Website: crate-barrel
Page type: billing-address
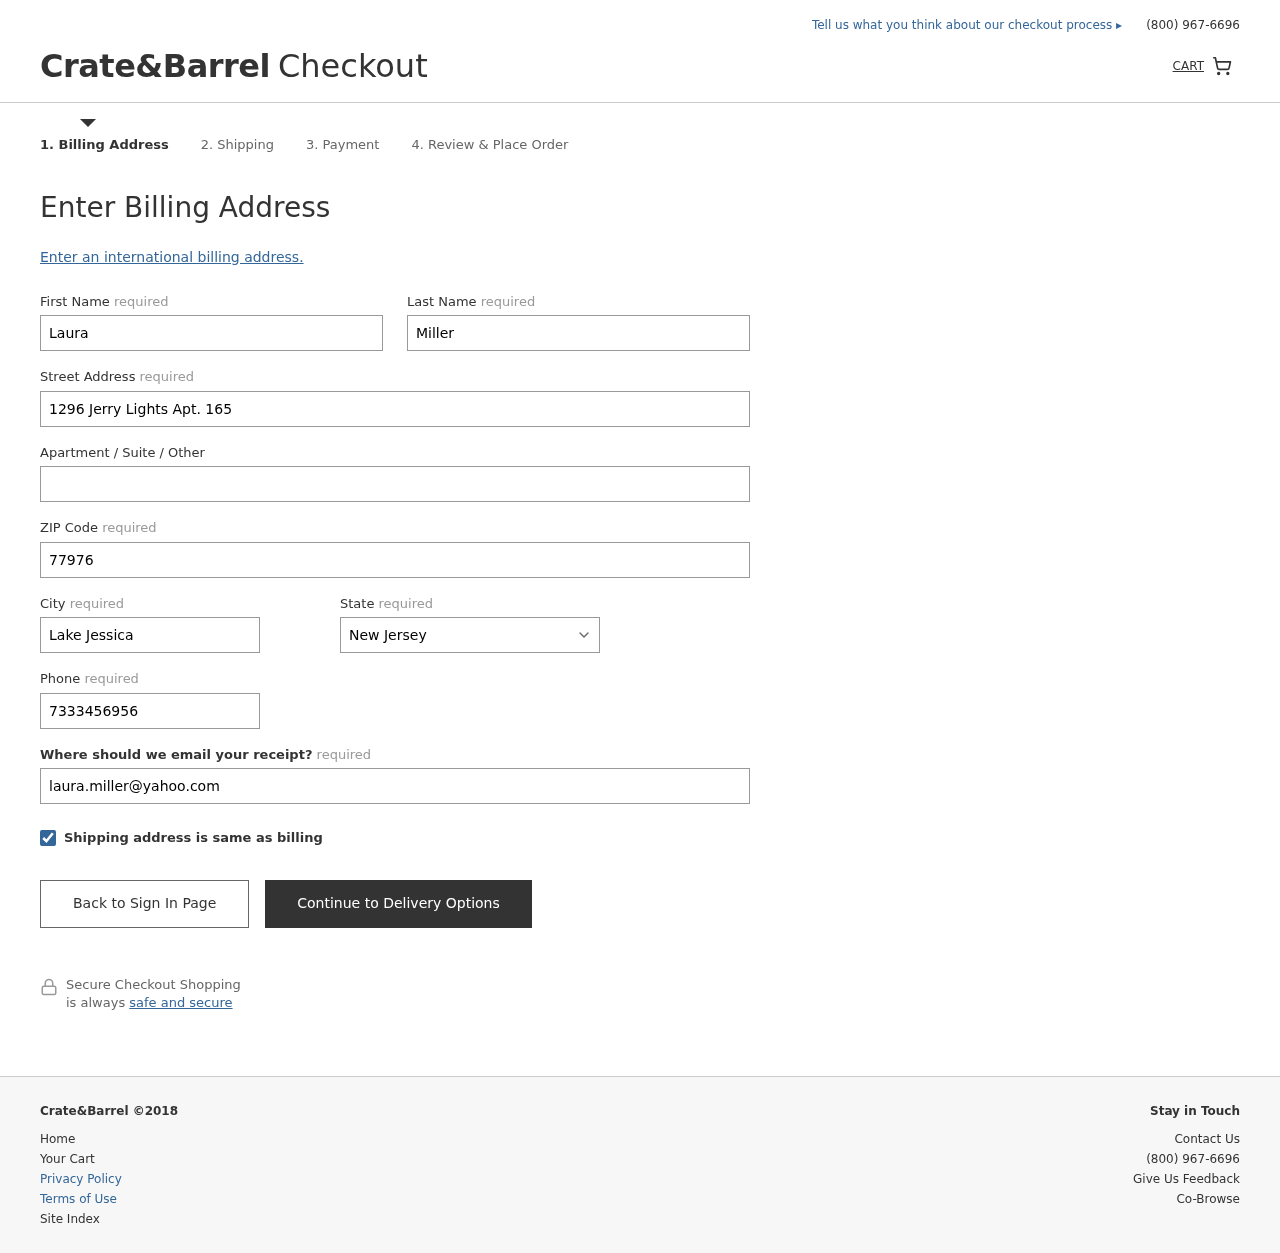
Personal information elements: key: PII_STATE
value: New Jersey
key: PII_FIRSTNAME
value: Laura
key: PII_LASTNAME
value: Miller
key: PII_STREET
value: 1296 Jerry Lights Apt. 165
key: PII_POSTCODE
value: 77976
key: PII_CITY
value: Lake Jessica
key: PII_PHONE
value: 7333456956
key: PII_EMAIL
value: laura.miller@yahoo.com